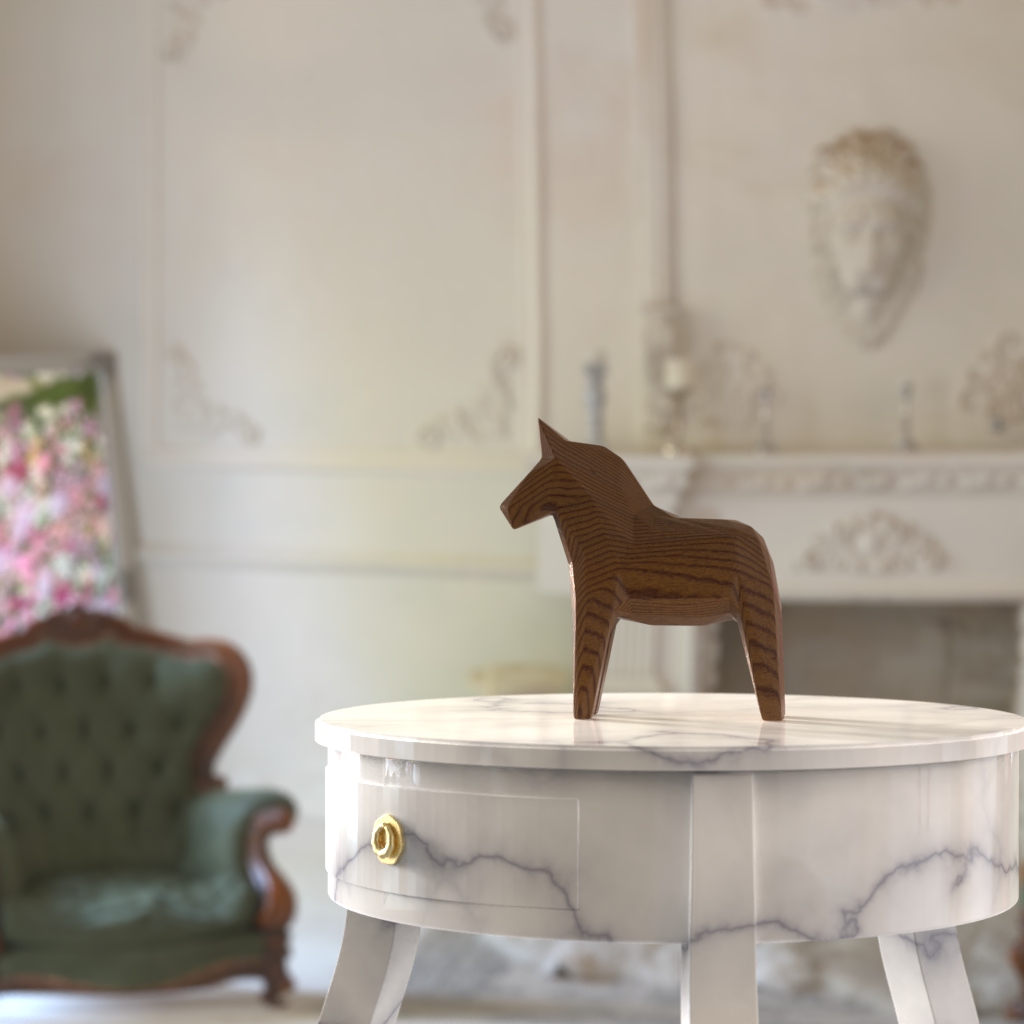
A high quality rendering of a dalahest_oak dalecarlian horse figurine made of varnished dark oak standing on a white marble sidetable in an a photo studio hall in london with natural soft warm daylight from windows,wide shot from the left, 100 mm, f 5.6